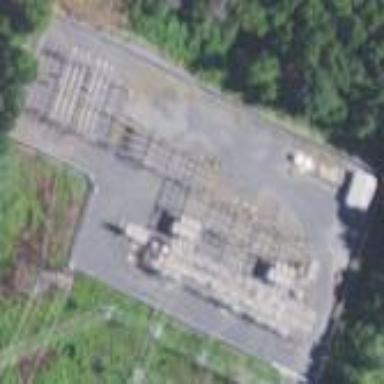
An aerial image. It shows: Distribution level power substation enclosed by fence.